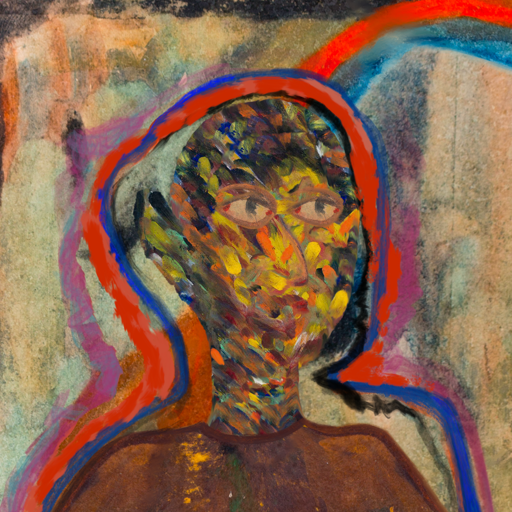
Background: Childish, Head And Neck Side: An_Impression, Face Side: GypsyMother, Bust: Comrade, Hair Side: Experience, Head Accessory: Blank, Second Necklace: Blank, Necklace: Blank, Baby: Blank